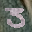
Label: 3